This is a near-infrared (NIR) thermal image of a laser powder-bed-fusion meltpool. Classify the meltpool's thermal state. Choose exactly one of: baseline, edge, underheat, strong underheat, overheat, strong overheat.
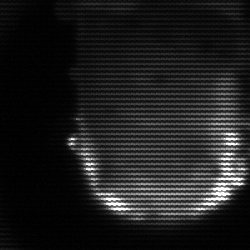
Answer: baseline